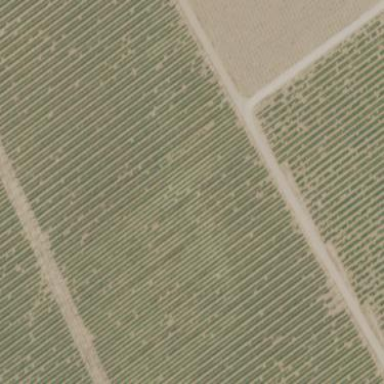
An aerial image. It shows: Vineyard where grapes are grown.